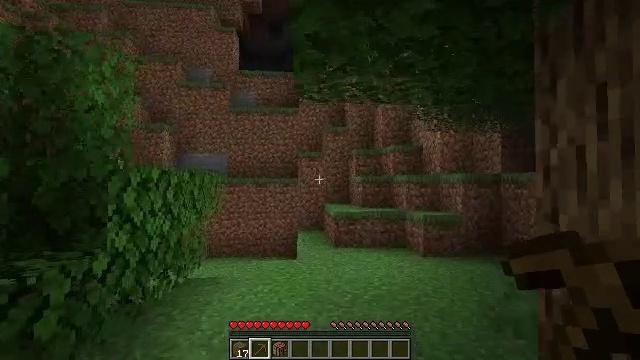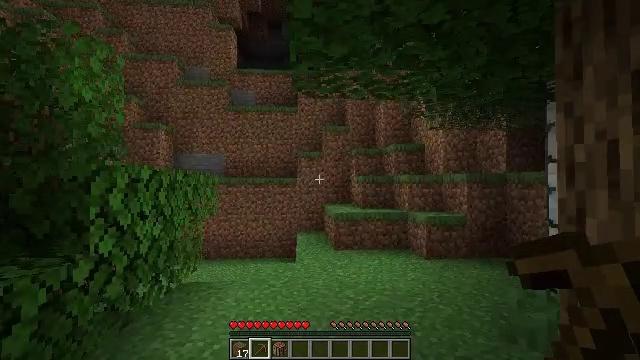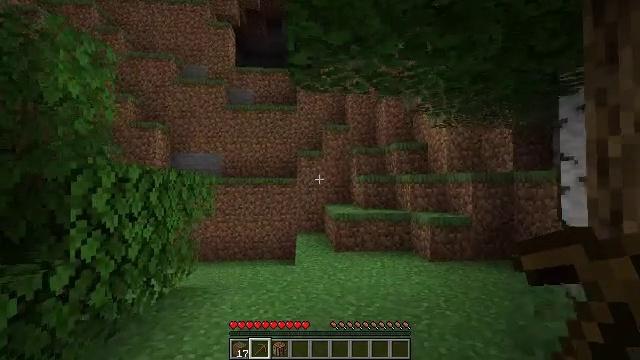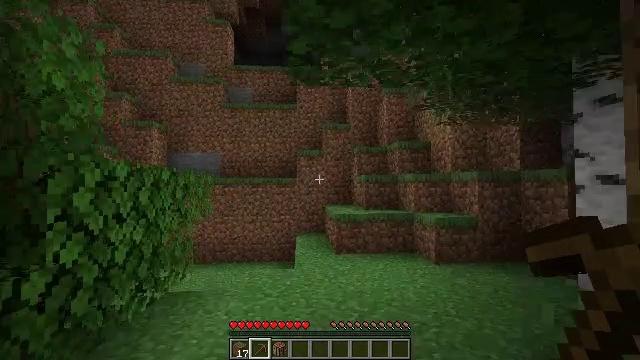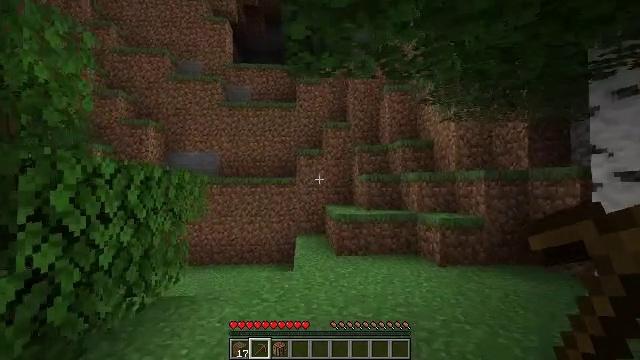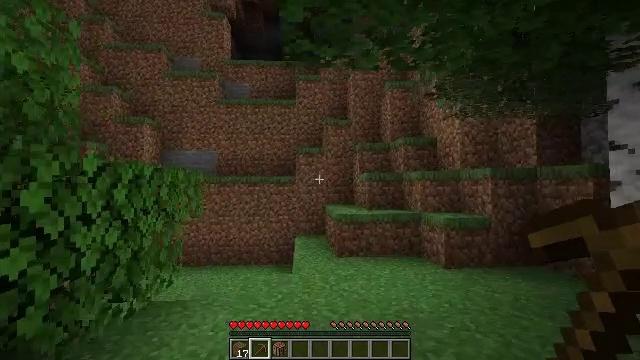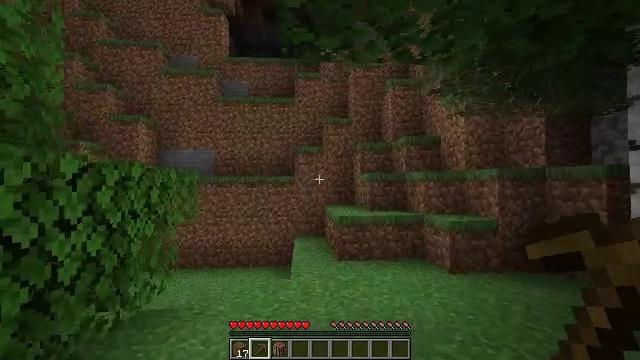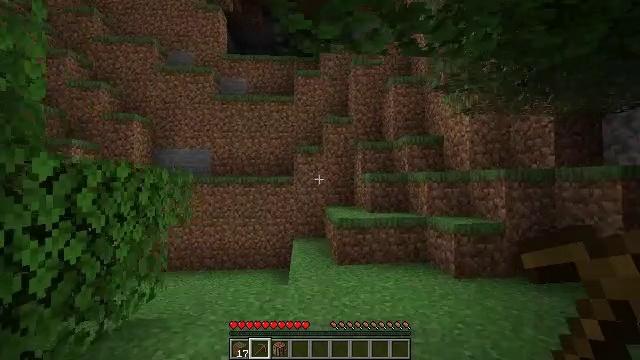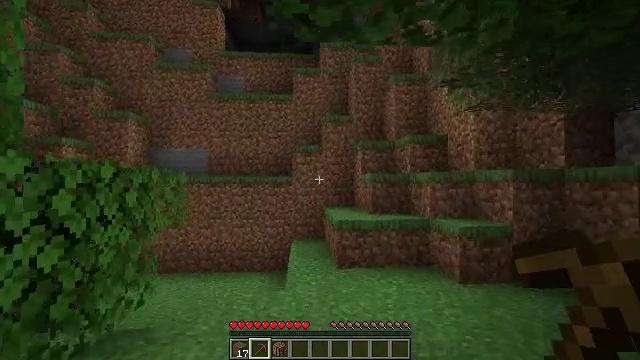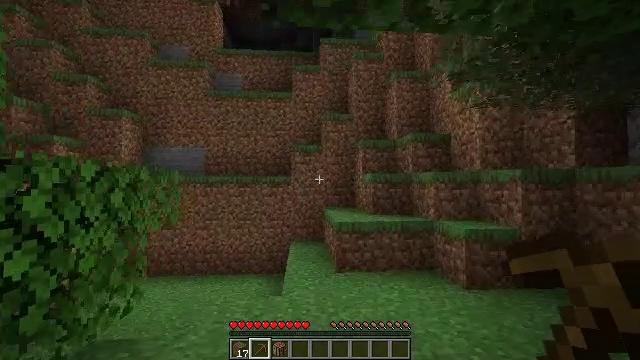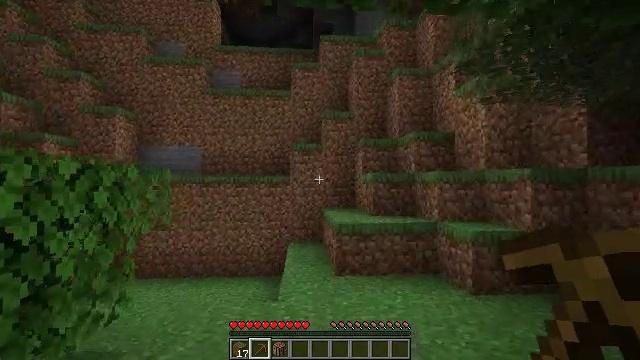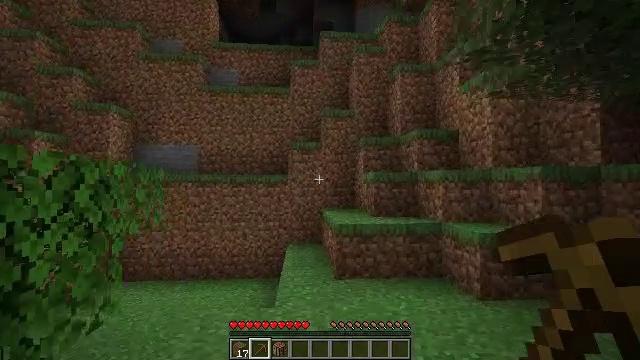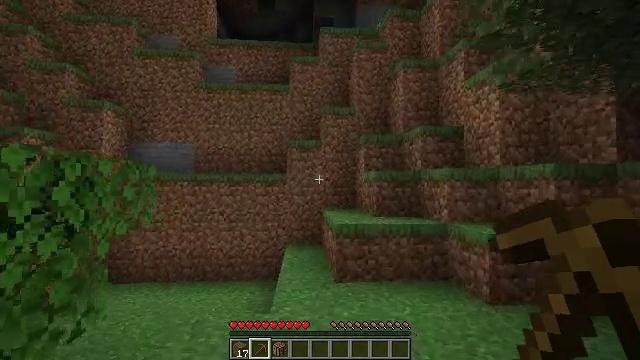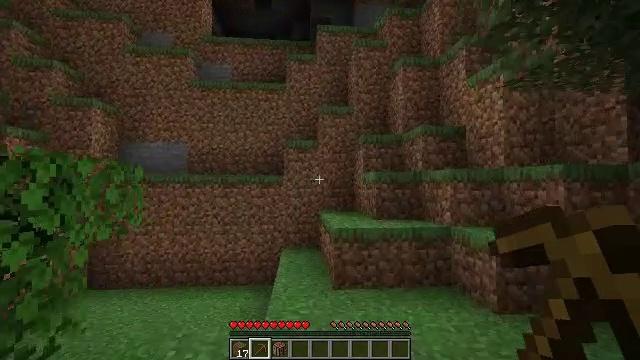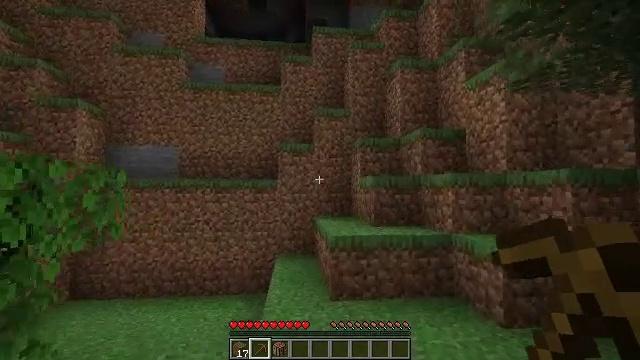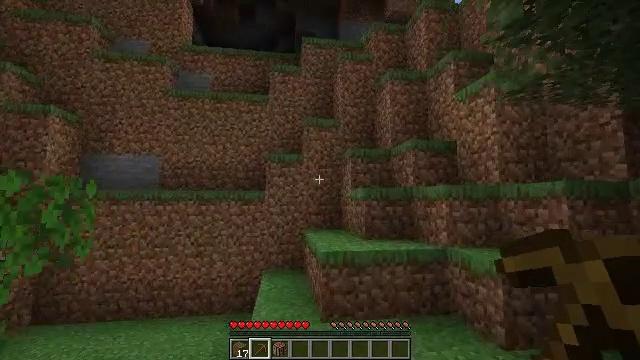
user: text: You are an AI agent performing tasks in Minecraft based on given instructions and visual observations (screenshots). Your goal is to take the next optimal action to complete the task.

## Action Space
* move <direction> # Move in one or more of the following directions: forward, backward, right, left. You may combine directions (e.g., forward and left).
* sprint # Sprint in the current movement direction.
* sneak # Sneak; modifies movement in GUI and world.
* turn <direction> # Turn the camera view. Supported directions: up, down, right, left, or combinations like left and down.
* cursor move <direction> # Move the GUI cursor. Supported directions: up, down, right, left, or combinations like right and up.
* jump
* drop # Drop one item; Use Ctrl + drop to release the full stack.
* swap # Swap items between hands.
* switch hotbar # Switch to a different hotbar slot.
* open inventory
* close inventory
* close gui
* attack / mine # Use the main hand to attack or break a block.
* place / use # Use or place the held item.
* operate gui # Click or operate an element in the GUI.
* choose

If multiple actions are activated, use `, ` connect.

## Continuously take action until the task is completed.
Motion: motion action
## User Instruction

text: Break the stone block.
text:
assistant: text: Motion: move forward
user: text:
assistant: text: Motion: move forward
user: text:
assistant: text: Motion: move forward
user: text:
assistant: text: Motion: move forward
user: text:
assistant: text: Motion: move forward
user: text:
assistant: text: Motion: move forward
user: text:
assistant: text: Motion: move forward
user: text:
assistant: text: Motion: move forward
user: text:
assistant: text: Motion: move forward
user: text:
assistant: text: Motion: move forward
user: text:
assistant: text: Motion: move forward
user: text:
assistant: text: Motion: move forward
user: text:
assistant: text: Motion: move forward
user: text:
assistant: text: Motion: move forward, turn right
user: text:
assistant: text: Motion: move forward, turn right and up
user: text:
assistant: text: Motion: move forward, turn right and up
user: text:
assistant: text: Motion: move forward, turn right and up
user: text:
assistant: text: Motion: move forward
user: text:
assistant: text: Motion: move forward
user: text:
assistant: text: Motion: move forward
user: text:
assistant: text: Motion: move forward
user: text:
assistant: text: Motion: move forward
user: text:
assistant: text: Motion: move forward
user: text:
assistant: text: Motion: move forward
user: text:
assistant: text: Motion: move forward
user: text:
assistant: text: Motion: move forward
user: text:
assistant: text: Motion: move forward, turn left
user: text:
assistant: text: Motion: move forward, turn left and down
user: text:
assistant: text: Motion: move forward, turn left and down
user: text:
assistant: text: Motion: move forward, turn right and up